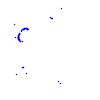
Particle: kaon